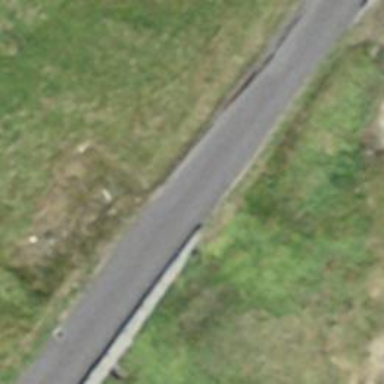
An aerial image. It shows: Downhill unclassified road on asphalt bridge.